Question: I've got a datepicker in my Android app, but now I want to change the color of the blue dividers into green (see the image below this text). There are <URL> on Stackoverflow that talk about the same, but none of them gives an answer which leads to a solution.
So I went looking myself and found there is actually an android:datePickerStyle and there is also an android:divider. I don't know however, whether the divider is actually referring to the divider in the datepicker at all. I tried a multitude of combinations of the two, but I don't seem to get it to work. So my first question:
So another option is supposedly to create a fully new custom datepicker. If that enables me to just change the color of the divider I'm down for it. So I had a look at <URL> on creating a custom datepicker, but none of them seem to define the color of the dividers. The dividers are simply not listed in the xml files or in the java files.
It would be great if there would be some kind of boilerplate code to recreate the datepicker as it currently displays, including the code that sets the color of the dividers. Hopefully that would enable me to copy it and simply change the color setting of the divider somewhere. So my second question:

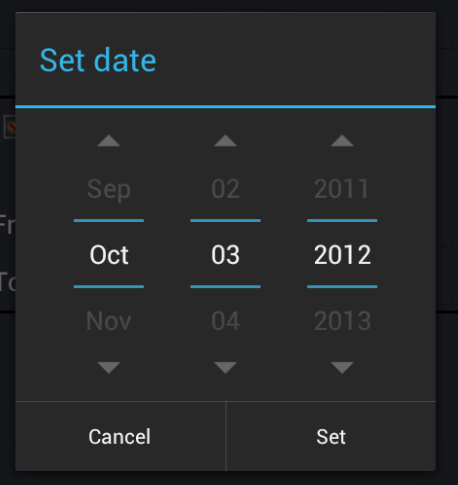
Answer: Unfortunately, this is not a trivial task.
'DatePickers' use widgets 'NumberPicker' and 'CalendarView' internally. For instance, the image you have posted is using 3 'NumberPickers'. And the dividers you are talking about come from NumberPicker's attribute: 'selectionDivider'. The problem is that this attribute is not public, and neither is 'numberPickerStyle', through which, this attribute is set.
I recently back-ported CalendarView and NumberPicker to API 8, mostly for fun. Since the code is readily available(look up 'android.widget.NumberPicker' and others in android's source), all this task takes is time, and some digging through android's source-code. Examples:
1. Easy ==> You'll have to change the private variable from View class to their accessor methods mLeft (protected variable in View class) ==> getLeft() (public accessor method)
2. The most time-consuming task was restoring the Accessibility methods.
In any case, if you do decide on writing custom implementation of DatePicker, you'll have to write them for NumberPicker and CalendarView (optionally) as well.
Backported DatePicker is available as a library here: <URL> in conjunction with this DatePicker.
Use '{library-numberpicker} / res / drawable-xxxx / np_numberpicker_selection_divider.9.png' as a template, and change the 'bluish' color to green (I used <URL>. You can either save it with the same name, if you want to be done with the blue divider altogether, or use a different name and make changes in '{library-numberpicker} / res / values / themes.xml'.
The changes required in 'themes.xml' if you choose a different name:
'''
<style name="NPWidget.Holo.NumberPicker" parent="NPWidget.NumberPicker">
....
<item name="selectionDivider">@drawable/new_nine_path_drawable_name</item>
....
</style>
'''
And that's it.
Output using the libraries:

> Does the 'android:divider' refer to the divider in the datepicker, and
how could I use it to change color?
The attribute 'divider' actually comes from 'LinearLayout'. 'NumberPicker' inherits this attribute as 'NumberPicker extends LinearLayout'. But this 'divider' serves a different purpose. The drawable passed to this attribute is placed between child views of 'LinearLayout'.
The attribute 'android:showDividers' is used to change the placement of this divider, possible values being:
- - - -
The attribute 'android:dividerPadding' is self-explanatory.
Even though NumberPicker inherits this attribute, it does not use it. This is evident from your own research & trials: 'I tried a multitude of combinations of the two, but I don't seem to get it to work.'
To see the divider attribute in action:
'''
<LinearLayout xmlns:android="http://schemas.android.com/apk/res/android"
android:layout_width="wrap_content"
android:layout_height="wrap_content"
android:orientation="horizontal"
android:divider="@android:drawable/ic_media_play"
android:showDividers="middle" >
<TextView
android:layout_width="wrap_content"
android:layout_height="wrap_content"
android:text="Hello" />
<TextView
android:layout_width="wrap_content"
android:layout_height="wrap_content"
android:text="World," />
<TextView
android:layout_width="wrap_content"
android:layout_height="wrap_content"
android:text="Again" />
</LinearLayout>
'''
This answer <URL>. Although I'm listing it here for completeness sake, I you don't use it.
'''
public class CDP extends android.widget.DatePicker {
public CDP(Context context, AttributeSet attrs) {
super(context, attrs);
Class<?> internalRID = null;
try {
internalRID = Class.forName("com.android.internal.R$id");
} catch (ClassNotFoundException e) {
e.printStackTrace();
}
Field month = null;
try {
month = internalRID.getField("month");
} catch (NoSuchFieldException e) {
e.printStackTrace();
}
NumberPicker npMonth = null;
try {
npMonth = (NumberPicker) findViewById(month.getInt(null));
} catch (IllegalArgumentException e) {
e.printStackTrace();
} catch (IllegalAccessException e) {
e.printStackTrace();
}
Field day = null;
try {
day = internalRID.getField("day");
} catch (NoSuchFieldException e) {
e.printStackTrace();
}
NumberPicker npDay = null;
try {
npDay = (NumberPicker) findViewById(day.getInt(null));
} catch (IllegalArgumentException e) {
e.printStackTrace();
} catch (IllegalAccessException e) {
e.printStackTrace();
}
Field year = null;
try {
year = internalRID.getField("year");
} catch (NoSuchFieldException e) {
e.printStackTrace();
}
NumberPicker npYear = null;
try {
npYear = (NumberPicker) findViewById(year.getInt(null));
} catch (IllegalArgumentException e) {
e.printStackTrace();
} catch (IllegalAccessException e) {
e.printStackTrace();
}
Class<?> numberPickerClass = null;
try {
numberPickerClass = Class.forName("android.widget.NumberPicker");
} catch (ClassNotFoundException e) {
e.printStackTrace();
}
Field selectionDivider = null;
try {
selectionDivider = numberPickerClass.getDeclaredField("mSelectionDivider");
} catch (NoSuchFieldException e) {
e.printStackTrace();
}
try {
selectionDivider.setAccessible(true);
selectionDivider.set(npMonth, getResources().getDrawable(
R.drawable.np_numberpicker_selection_divider_green));
selectionDivider.set(npDay, getResources().getDrawable(
R.drawable.np_numberpicker_selection_divider_green));
selectionDivider.set(npYear, getResources().getDrawable(
R.drawable.np_numberpicker_selection_divider_green));
} catch (IllegalArgumentException e) {
e.printStackTrace();
} catch (NotFoundException e) {
e.printStackTrace();
} catch (IllegalAccessException e) {
e.printStackTrace();
}
}
}
'''
What we do here:
- - 'date_picker.xml''sdk/platforms/android-xx/res/layout''month''day''year''android.internal.R.id'- 'findViewById(int)'- 'mSelectionDivider'- 'Field#set(Object, Object)'
The drawable I have used can be downloaded from: <URL>.